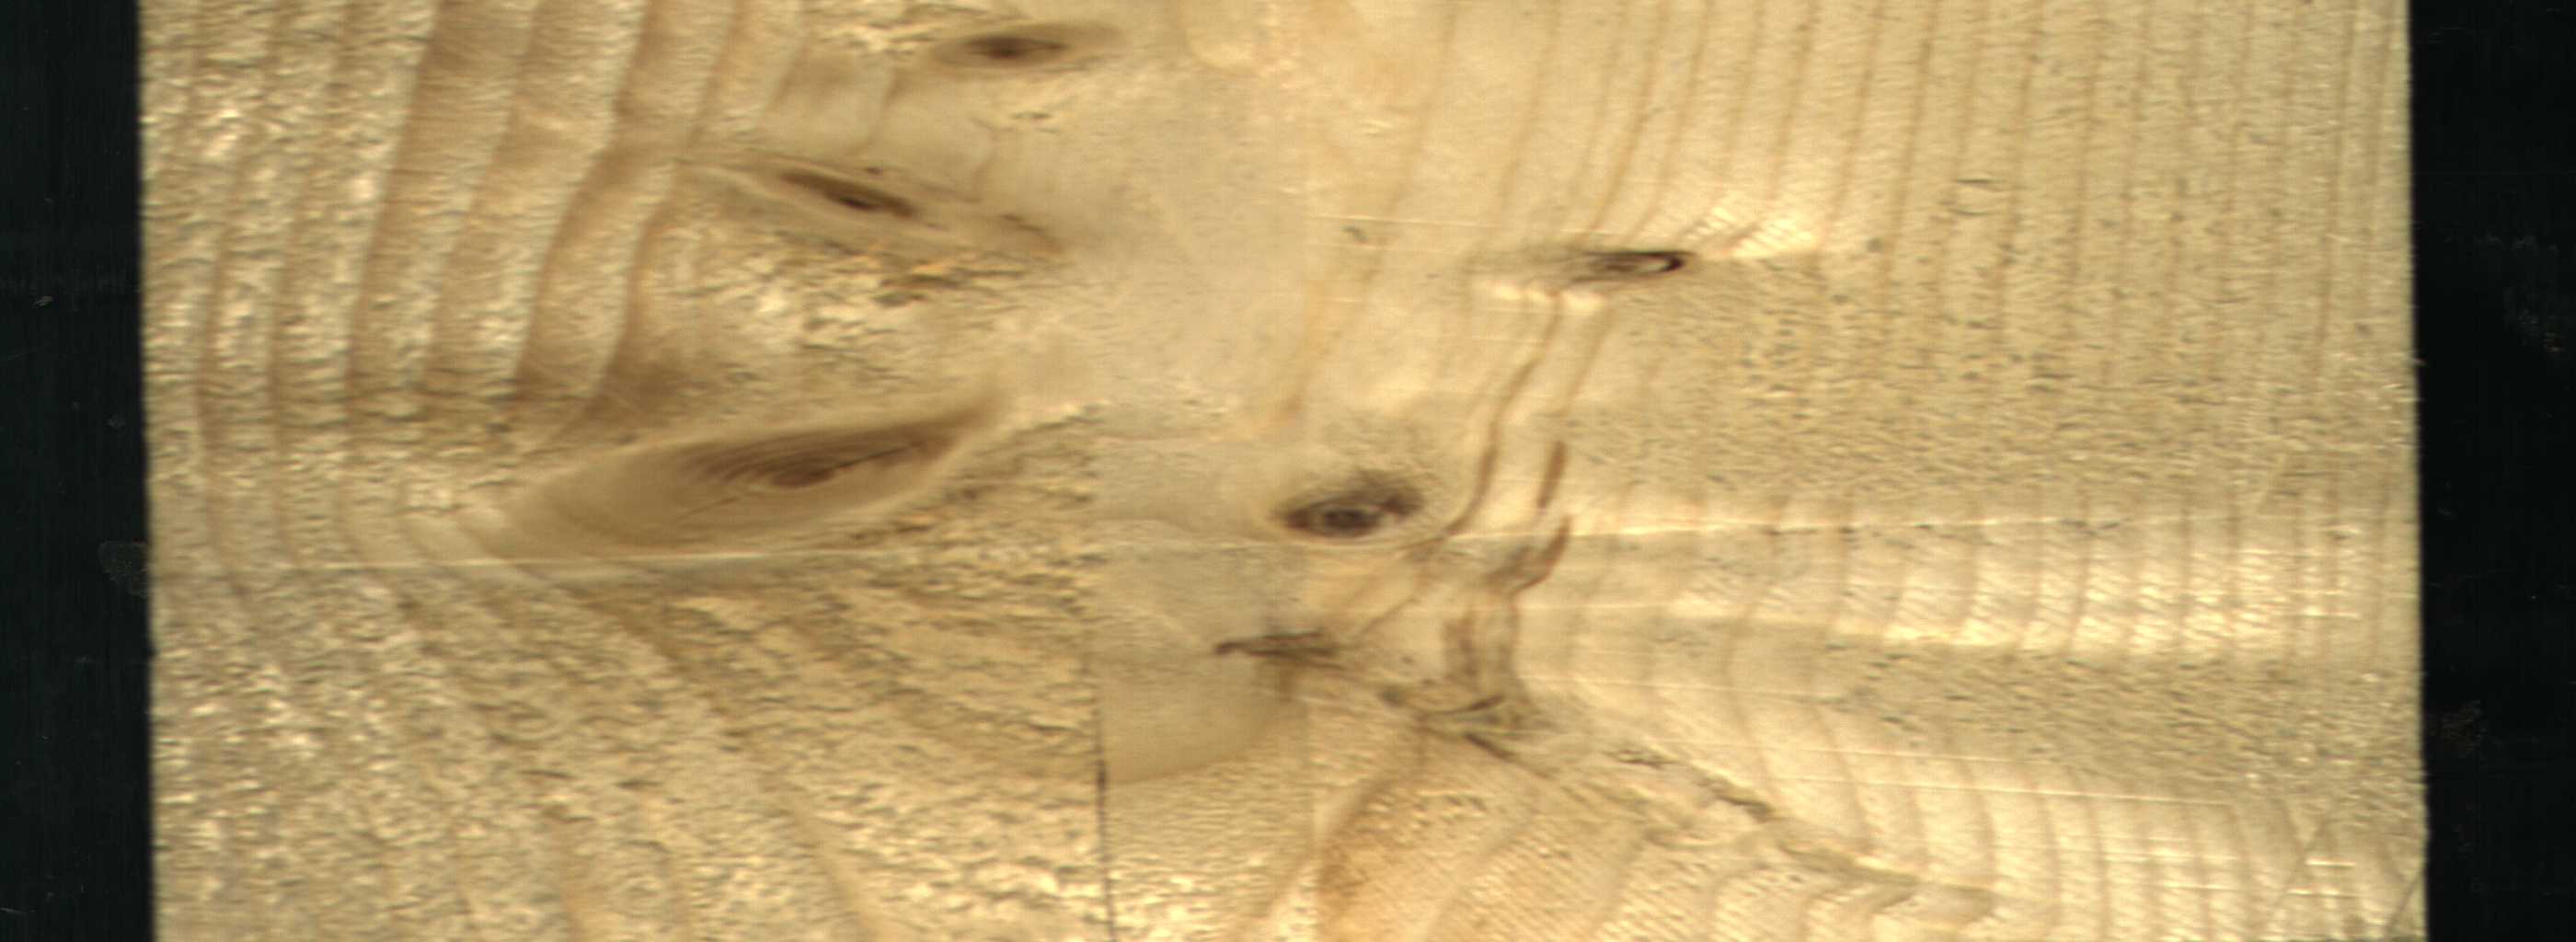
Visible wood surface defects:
Dead_Knot
Dead_Knot
Live_Knot
Live_Knot
Live_Knot